Brain MRI, t2w sequence, axial 2D slice.
Patient: age 33, sex F, weight 95 kg, height 1.95 m
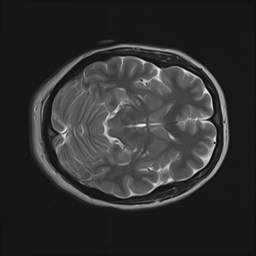